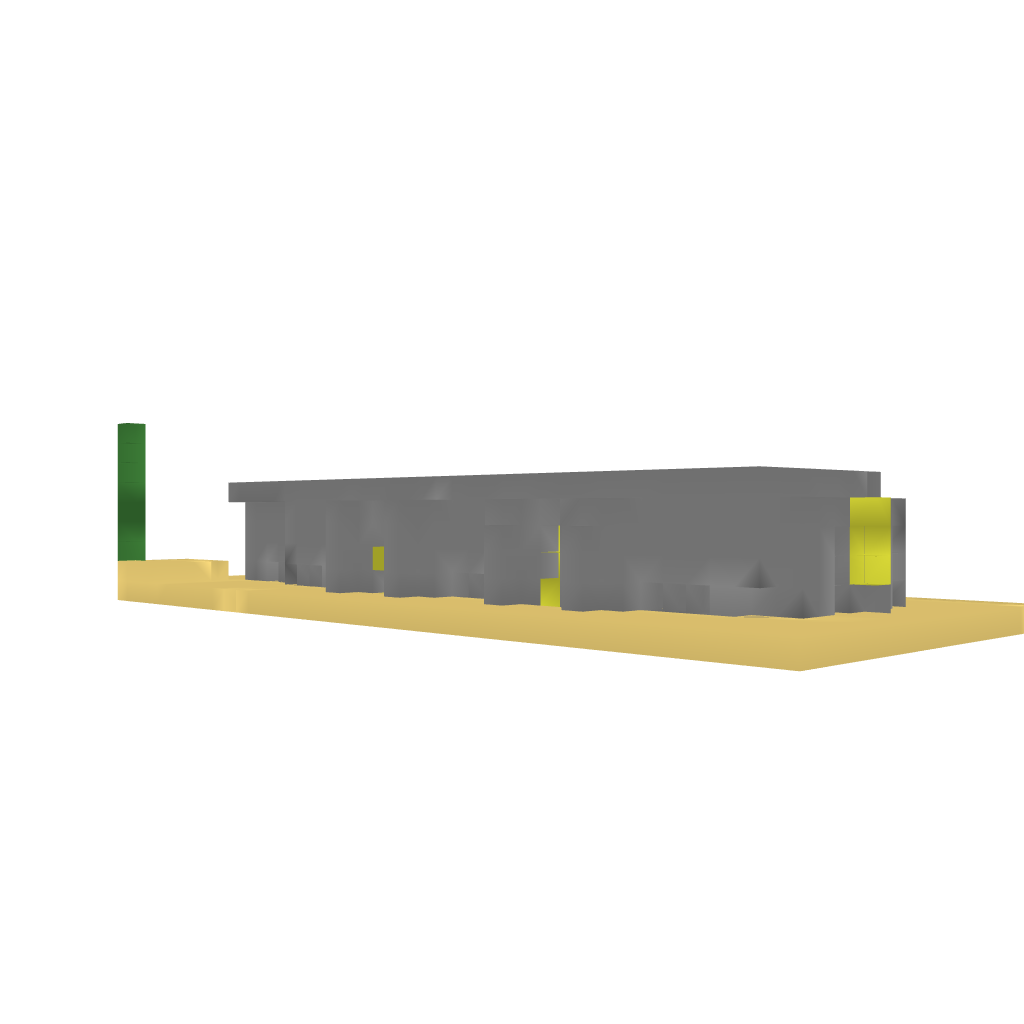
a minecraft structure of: Tutorial Room [Small] bad low quality